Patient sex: M
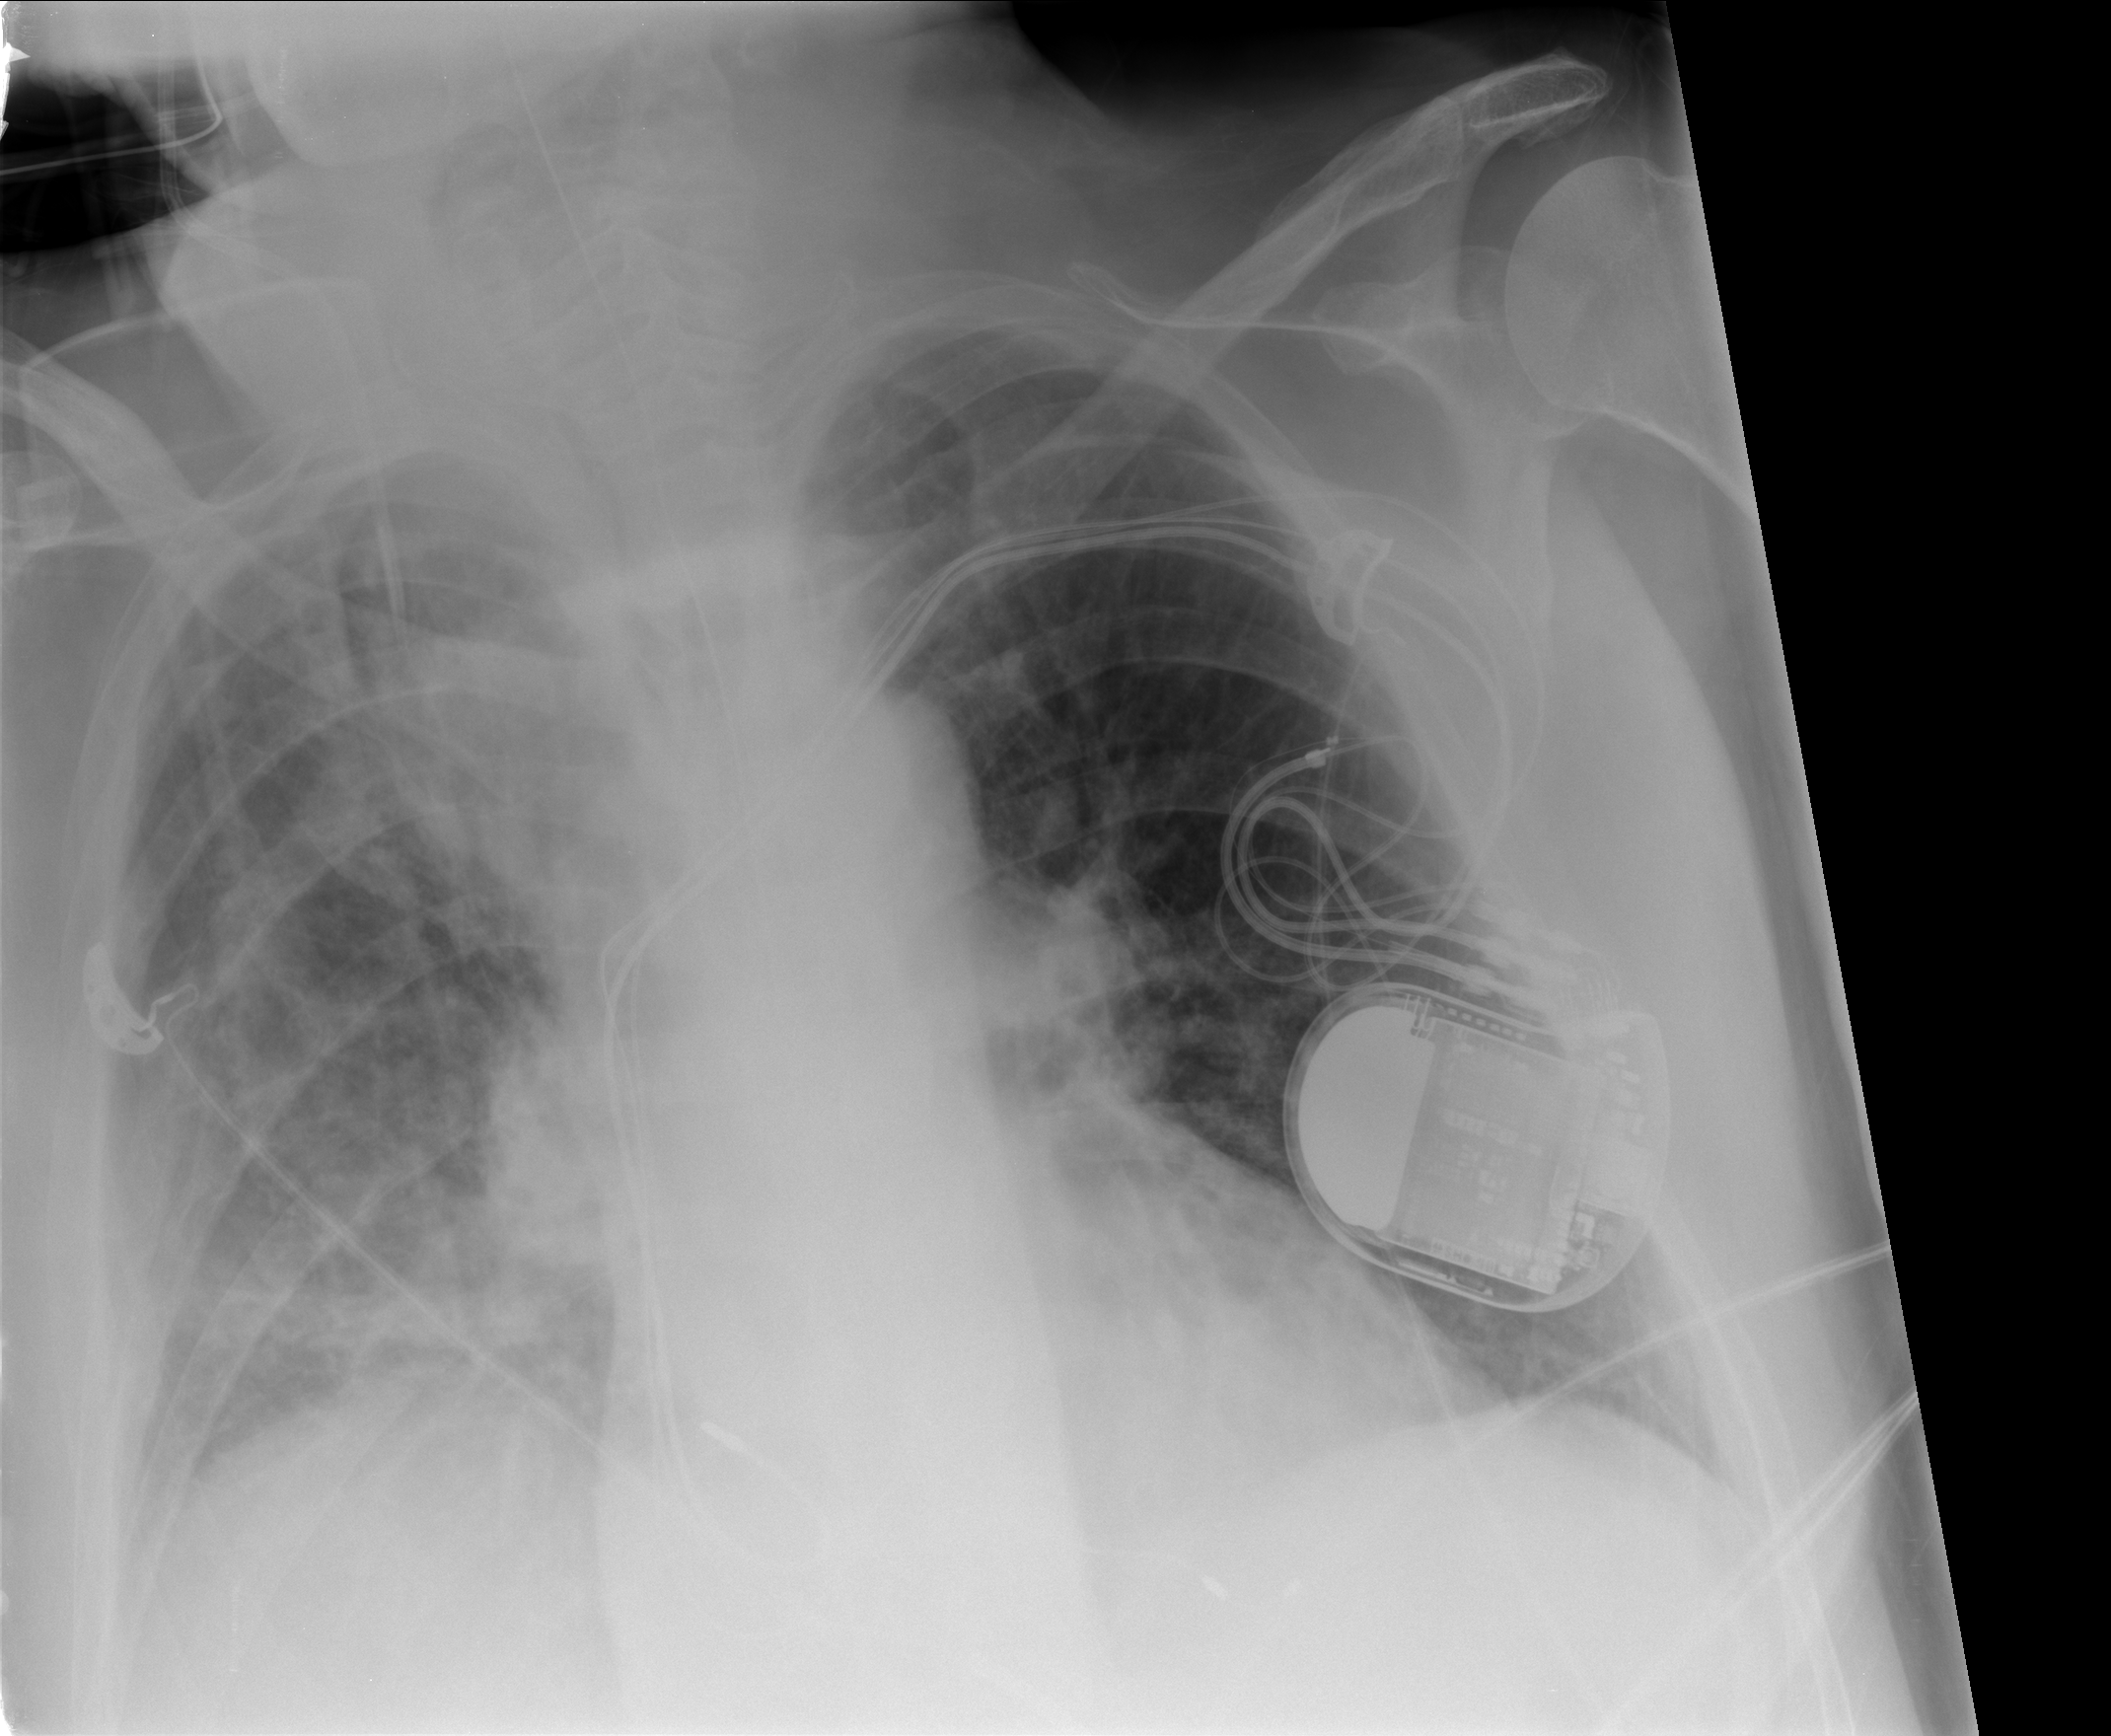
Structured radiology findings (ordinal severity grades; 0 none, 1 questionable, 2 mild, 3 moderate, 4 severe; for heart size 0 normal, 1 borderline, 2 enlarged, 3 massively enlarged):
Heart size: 0
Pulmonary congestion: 2
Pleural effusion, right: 2
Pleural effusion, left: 0
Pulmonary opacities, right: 3
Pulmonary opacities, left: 0
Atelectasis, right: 2
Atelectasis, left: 0